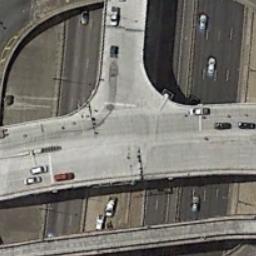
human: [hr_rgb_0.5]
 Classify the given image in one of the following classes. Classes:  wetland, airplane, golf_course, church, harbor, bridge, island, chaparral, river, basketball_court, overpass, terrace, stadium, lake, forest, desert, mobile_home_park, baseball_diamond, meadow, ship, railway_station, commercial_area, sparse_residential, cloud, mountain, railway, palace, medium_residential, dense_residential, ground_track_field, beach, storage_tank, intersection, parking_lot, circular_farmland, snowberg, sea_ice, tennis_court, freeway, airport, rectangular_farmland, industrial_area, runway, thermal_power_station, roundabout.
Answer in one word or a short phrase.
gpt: overpass